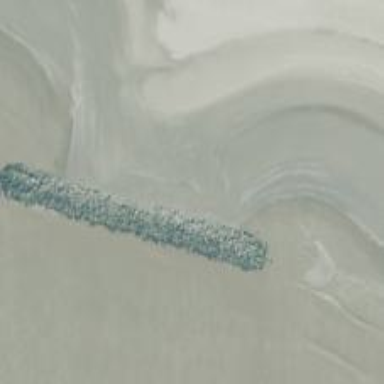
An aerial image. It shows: Breakwater structure.